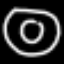
Label: donut